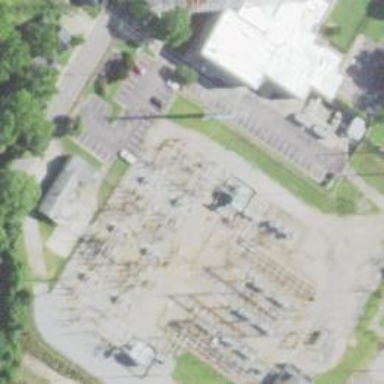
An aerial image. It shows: Switch used for power control.